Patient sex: M
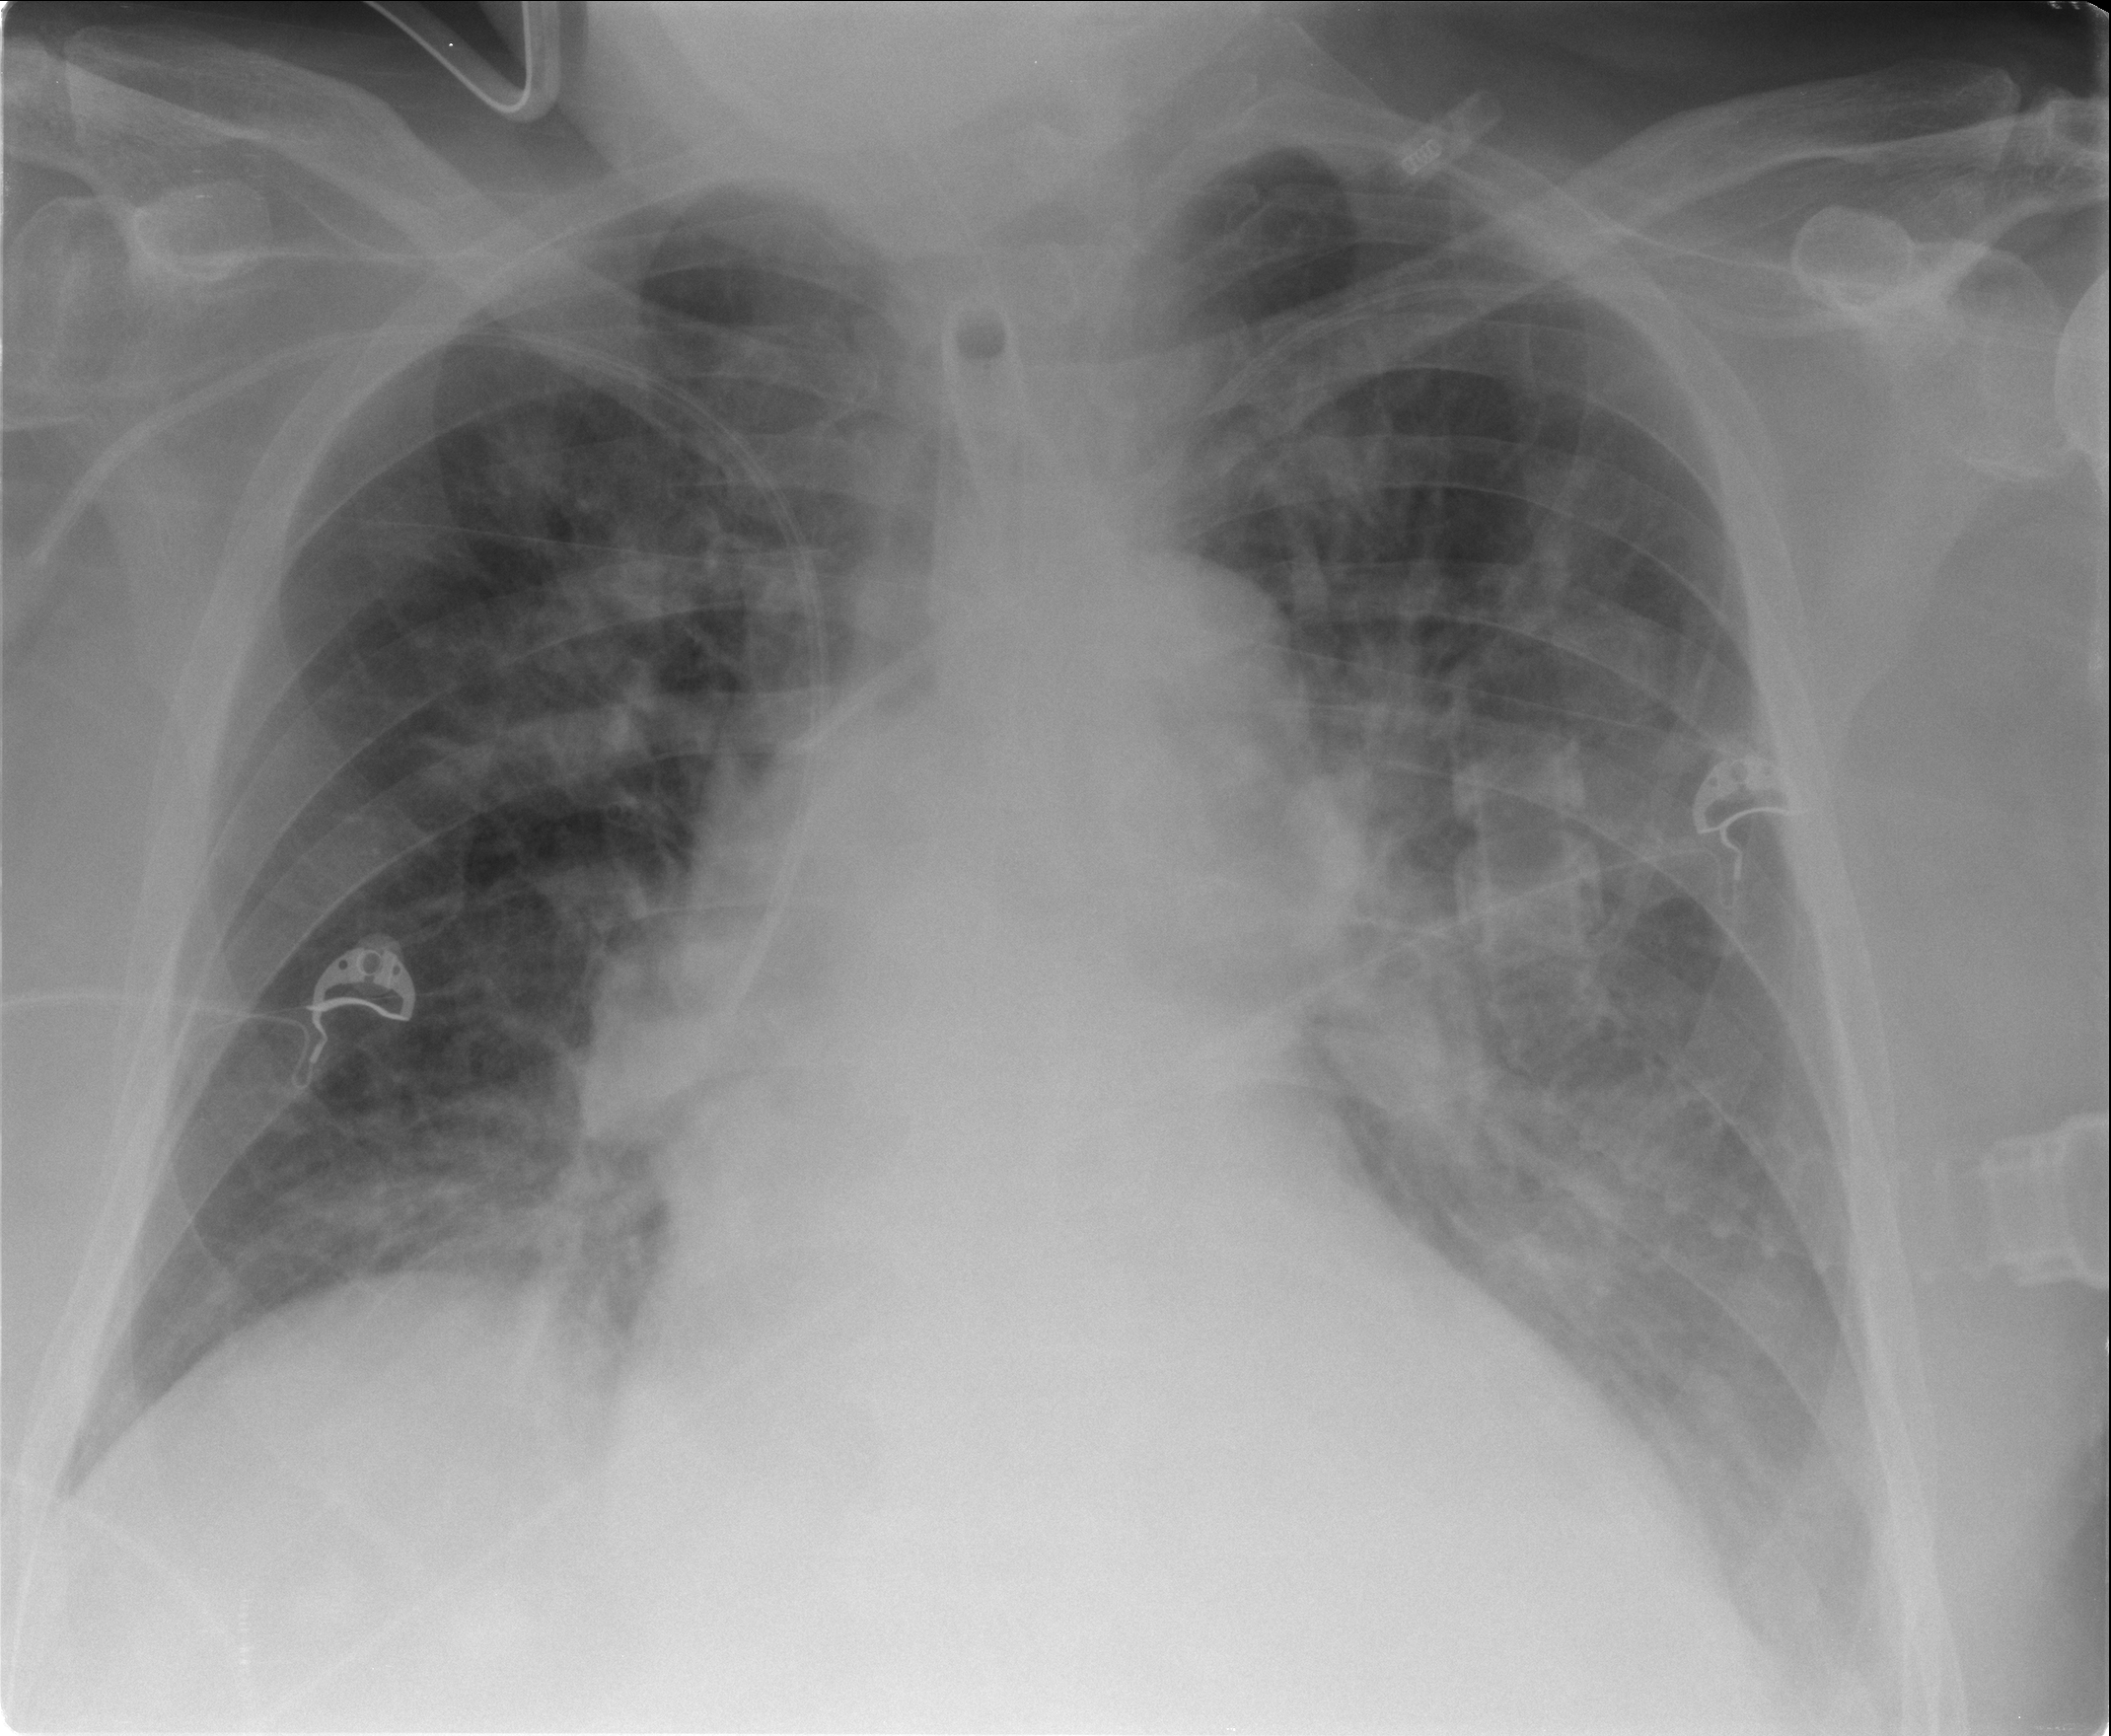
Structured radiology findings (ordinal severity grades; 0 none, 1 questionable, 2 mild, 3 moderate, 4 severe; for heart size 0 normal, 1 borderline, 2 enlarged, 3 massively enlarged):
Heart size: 2
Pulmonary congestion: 2
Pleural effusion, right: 0
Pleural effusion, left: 2
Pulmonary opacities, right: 1
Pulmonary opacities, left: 3
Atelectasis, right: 0
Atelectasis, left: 2